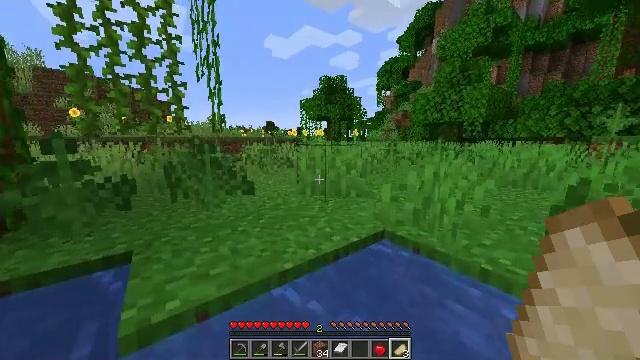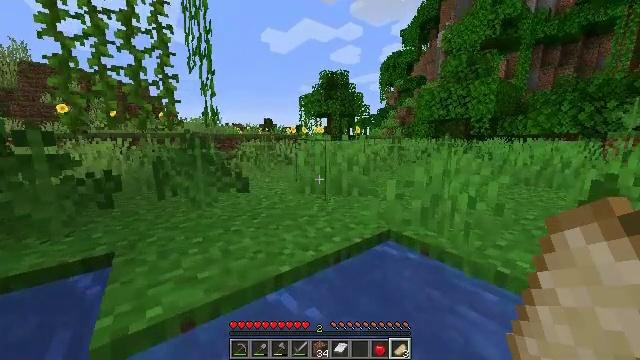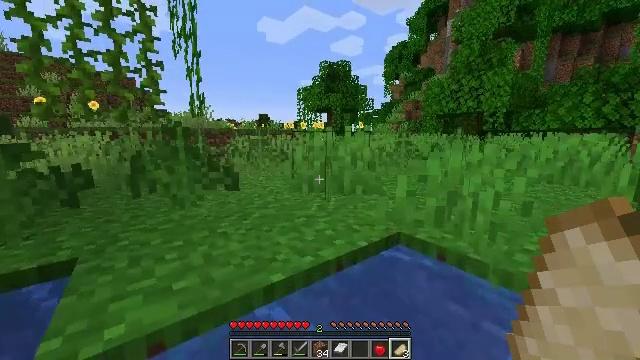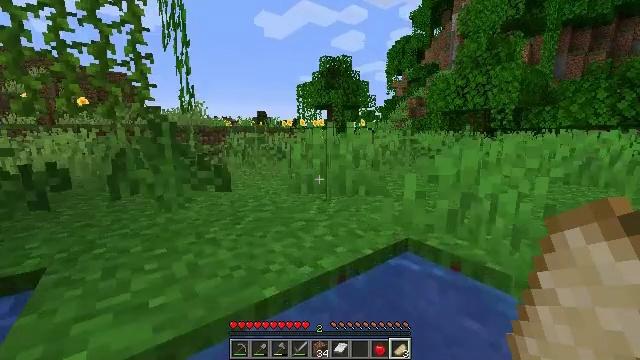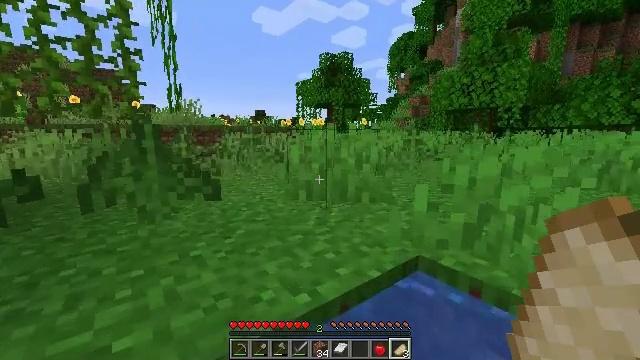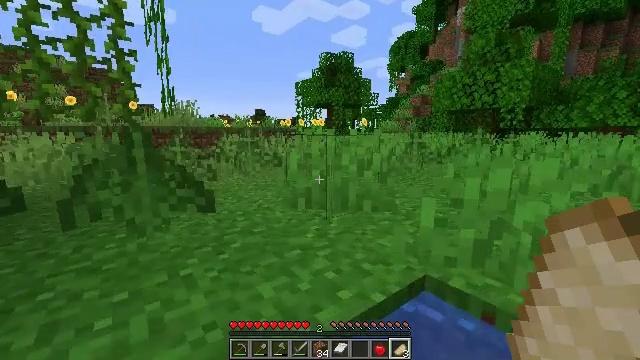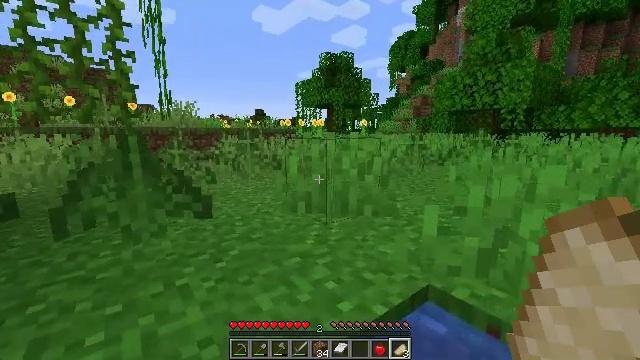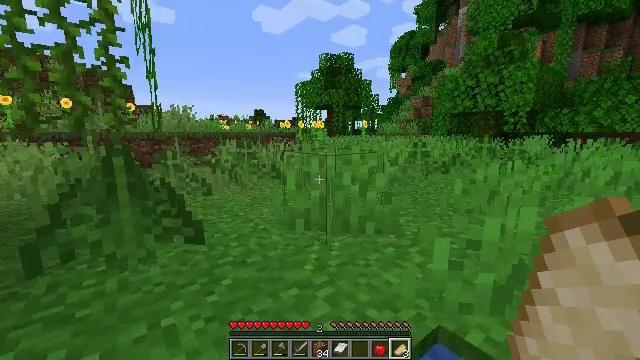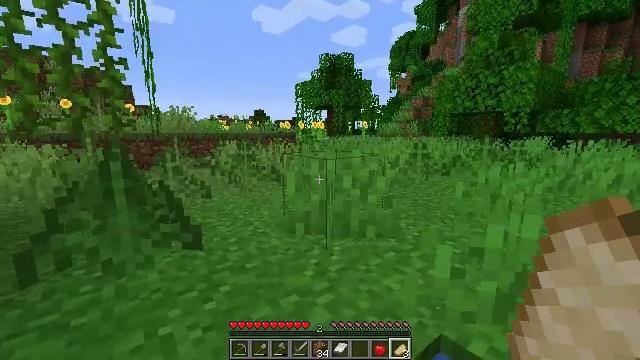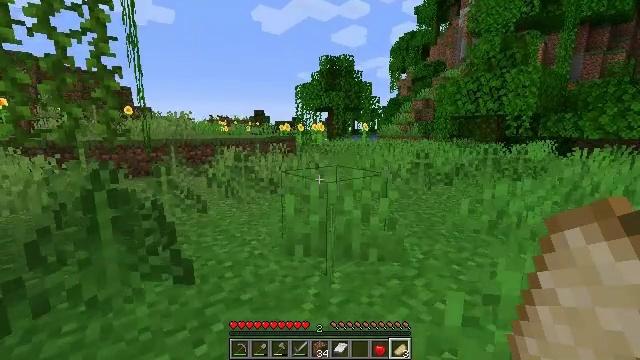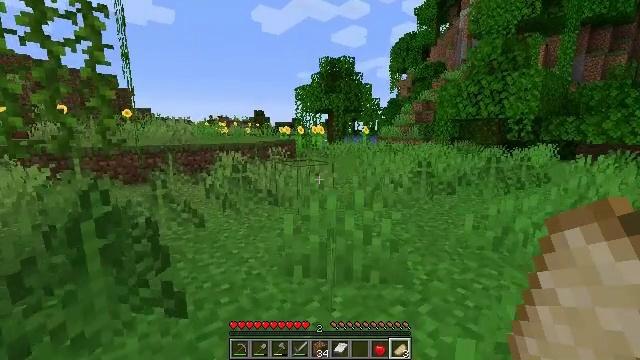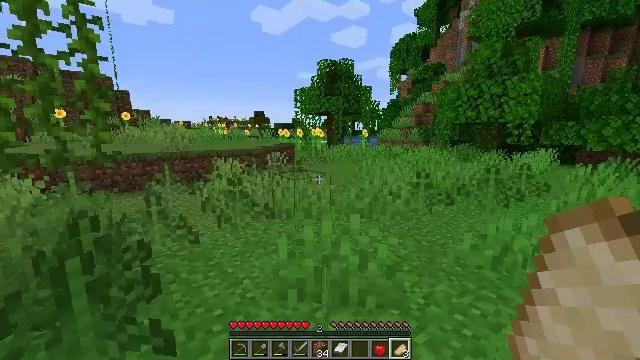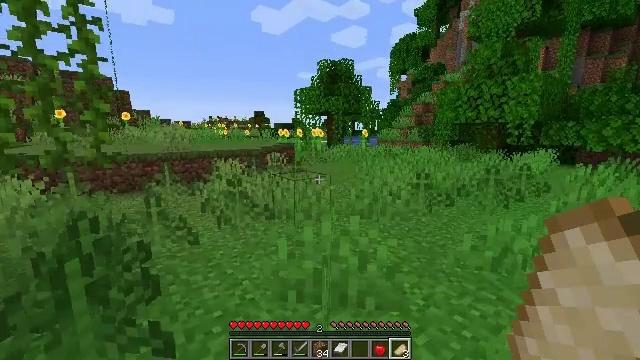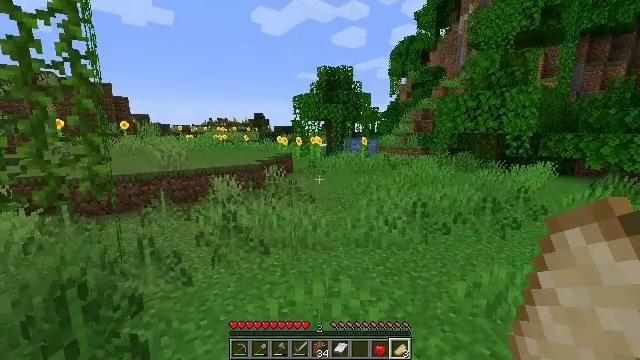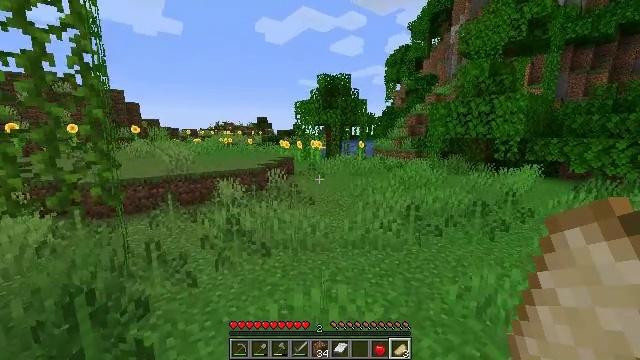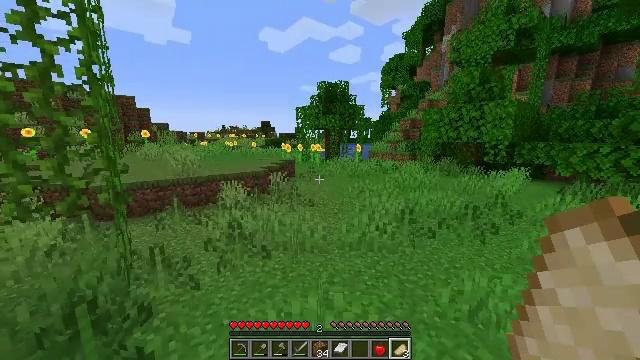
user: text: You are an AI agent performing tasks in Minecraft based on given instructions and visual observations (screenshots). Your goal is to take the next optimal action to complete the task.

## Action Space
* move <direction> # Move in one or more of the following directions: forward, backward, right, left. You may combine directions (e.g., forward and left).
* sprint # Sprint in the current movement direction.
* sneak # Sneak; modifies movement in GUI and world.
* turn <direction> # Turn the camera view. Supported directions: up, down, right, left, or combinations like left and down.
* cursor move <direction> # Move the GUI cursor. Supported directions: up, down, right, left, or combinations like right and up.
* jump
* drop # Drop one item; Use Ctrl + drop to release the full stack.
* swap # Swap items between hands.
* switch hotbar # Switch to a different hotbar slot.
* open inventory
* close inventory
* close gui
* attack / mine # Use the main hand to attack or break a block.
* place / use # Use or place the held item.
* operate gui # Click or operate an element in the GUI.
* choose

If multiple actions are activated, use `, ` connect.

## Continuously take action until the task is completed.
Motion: motion action
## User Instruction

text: Break the clay block to collect it.
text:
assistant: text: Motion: move forward, sprint, jump
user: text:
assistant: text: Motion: move forward, sprint, jump
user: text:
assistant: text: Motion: move forward, sprint, jump
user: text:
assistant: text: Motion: move forward, sprint, jump
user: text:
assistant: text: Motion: move forward, sprint, jump
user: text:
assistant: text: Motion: move forward, sprint, jump
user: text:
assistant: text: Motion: move forward, sprint, jump
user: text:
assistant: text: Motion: move forward, sprint, jump
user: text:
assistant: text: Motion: move forward, sprint, jump
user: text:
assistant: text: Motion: move forward, sprint, jump
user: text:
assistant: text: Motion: move forward, sprint, jump
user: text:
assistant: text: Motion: move forward, sprint, jump
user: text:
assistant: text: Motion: move forward, sprint, jump
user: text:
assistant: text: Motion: move forward, sprint, jump
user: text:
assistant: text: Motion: move forward, sprint, jump
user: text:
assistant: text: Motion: move forward and move left, sprint, jump
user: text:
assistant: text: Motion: move forward and move left, sprint, jump
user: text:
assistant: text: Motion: move forward and move left, sprint, jump
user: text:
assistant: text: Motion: move forward and move left, sprint, jump
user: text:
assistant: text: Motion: move forward and move left, sprint, jump
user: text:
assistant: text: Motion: move forward and move left, sprint, jump
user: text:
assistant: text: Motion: move forward and move left, sprint, jump
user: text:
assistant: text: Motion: move forward and move left, sprint, jump
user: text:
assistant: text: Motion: move forward and move left, sprint, jump
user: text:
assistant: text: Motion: move forward and move left, sprint, jump
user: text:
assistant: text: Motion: move forward and move left, sprint, jump
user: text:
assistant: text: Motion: move forward and move left, sprint, jump
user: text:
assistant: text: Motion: move forward and move left, sprint, jump
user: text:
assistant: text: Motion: move forward and move left, sprint, jump
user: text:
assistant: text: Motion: move forward and move left, sprint, jump